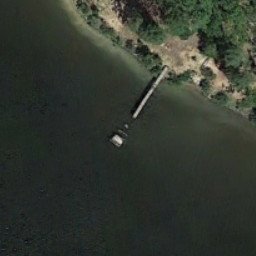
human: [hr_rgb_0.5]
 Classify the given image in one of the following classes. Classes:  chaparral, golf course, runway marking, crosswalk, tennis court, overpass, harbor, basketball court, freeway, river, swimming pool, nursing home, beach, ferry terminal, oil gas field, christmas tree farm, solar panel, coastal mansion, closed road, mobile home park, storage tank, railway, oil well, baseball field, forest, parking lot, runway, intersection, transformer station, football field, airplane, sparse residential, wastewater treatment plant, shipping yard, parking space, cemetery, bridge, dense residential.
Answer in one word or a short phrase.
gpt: ferry terminal